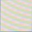
Piece: xx